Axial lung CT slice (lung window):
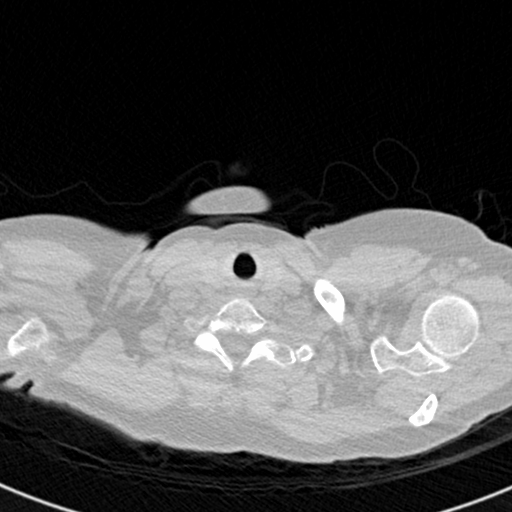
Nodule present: no